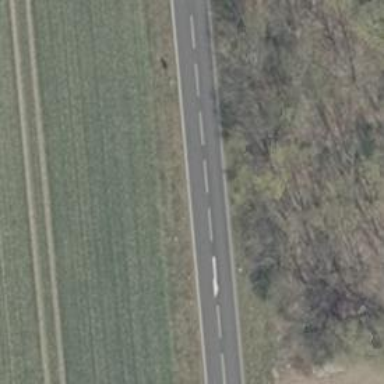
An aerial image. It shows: Secondary road with asphalt surface.